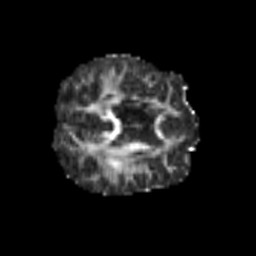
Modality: FA
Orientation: axial
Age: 60
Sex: male
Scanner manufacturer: siemens
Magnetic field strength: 3 T
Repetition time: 6.1 s
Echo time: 0.101 s